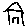
Label: house